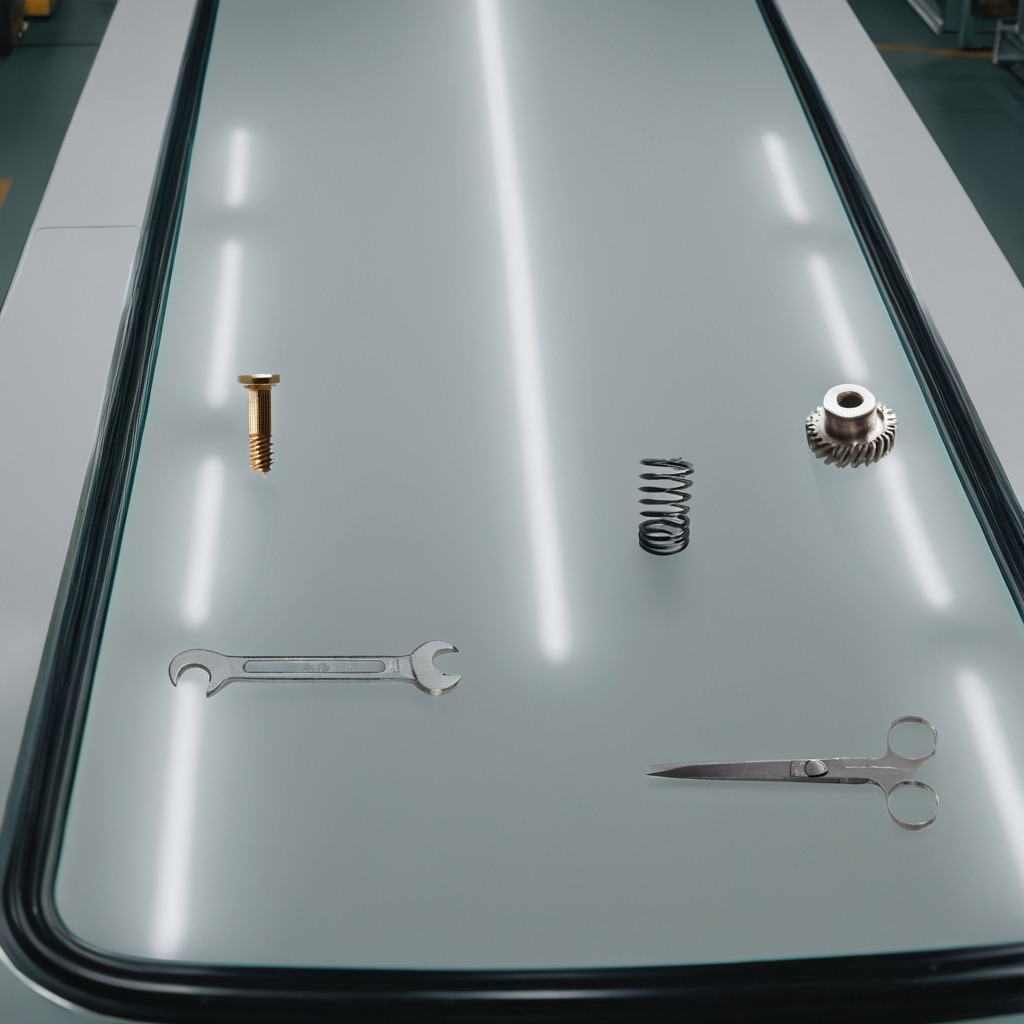
A steel gear with teeth, a metal machine screw, a coiled metal spring, a pair of scissors, and a wrench are lying on a high-gloss table in a ship maintenance bay industrial lighting.